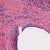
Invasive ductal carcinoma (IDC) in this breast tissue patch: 0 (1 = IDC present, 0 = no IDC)